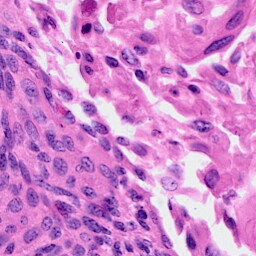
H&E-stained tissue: Cervix